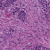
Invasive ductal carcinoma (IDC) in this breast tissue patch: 1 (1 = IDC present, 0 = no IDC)